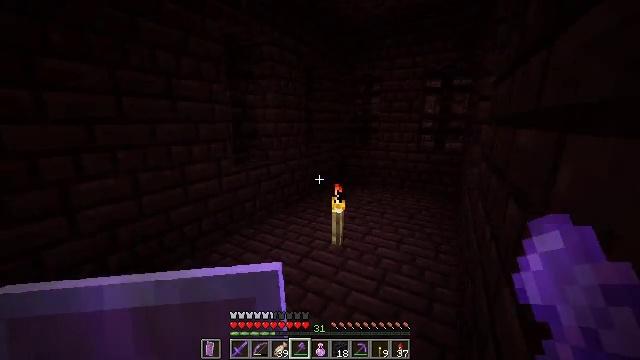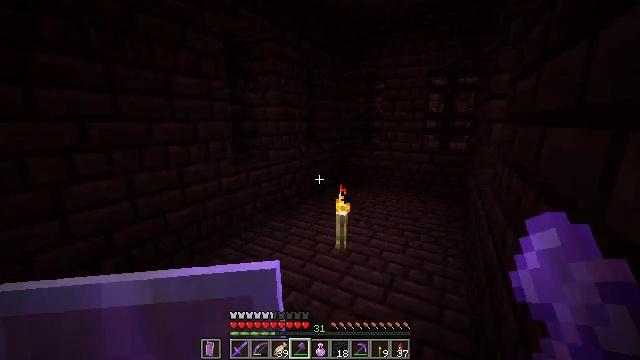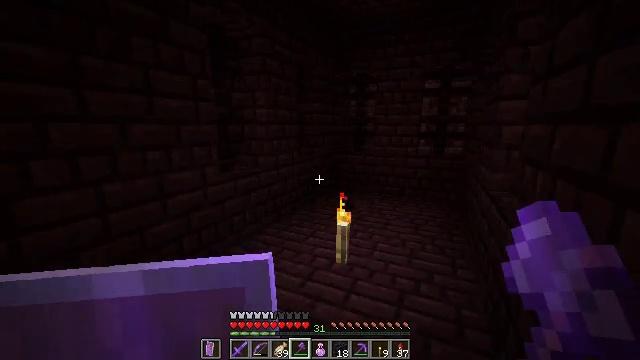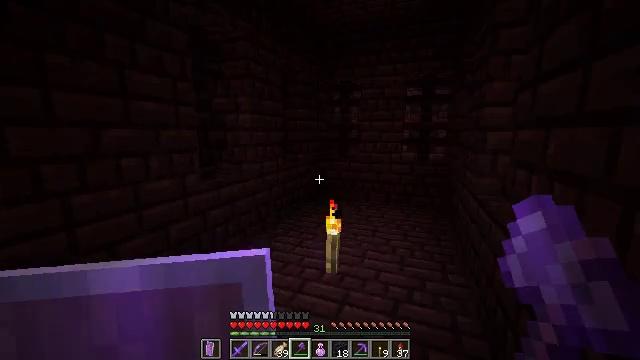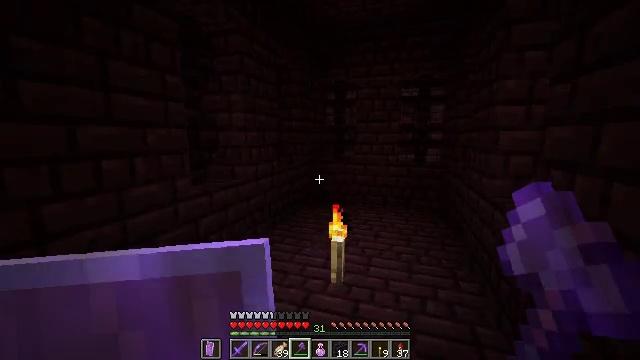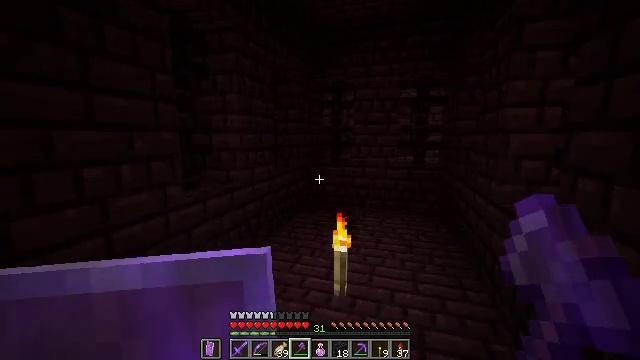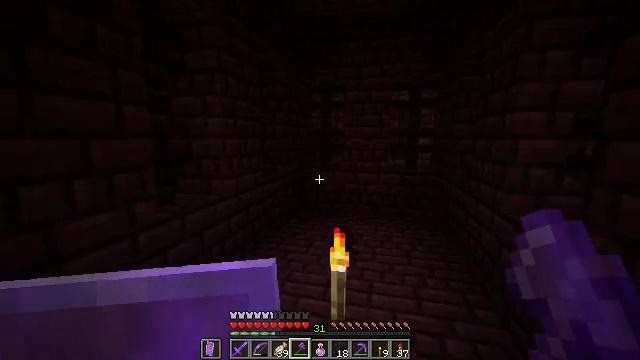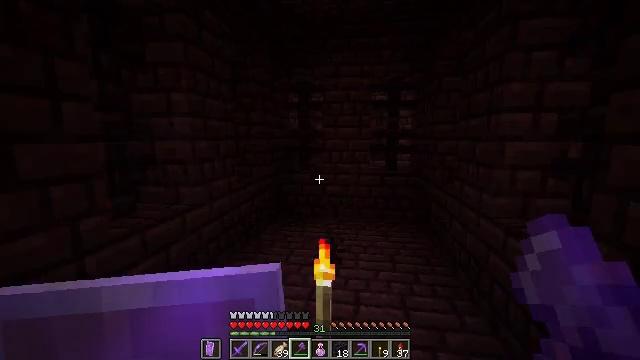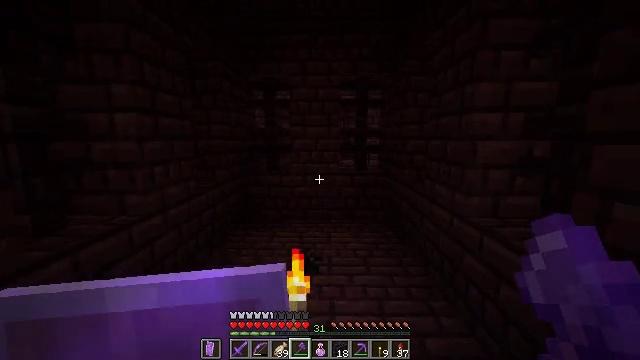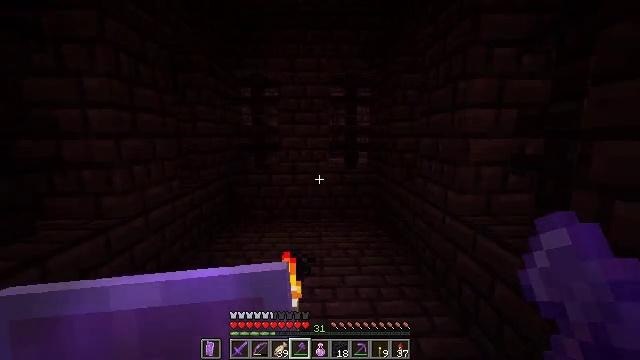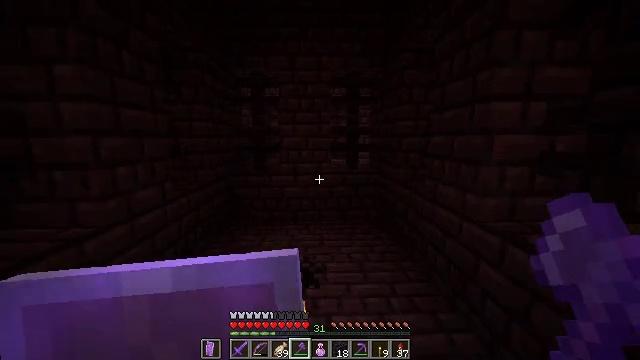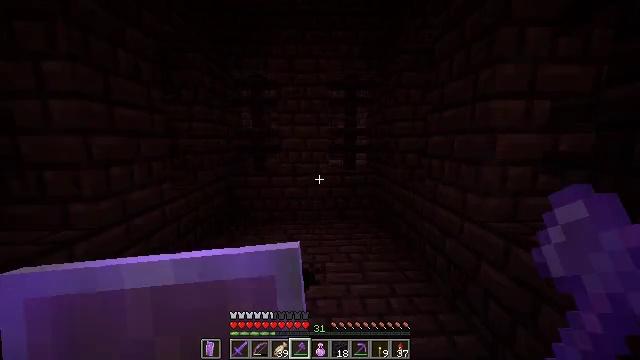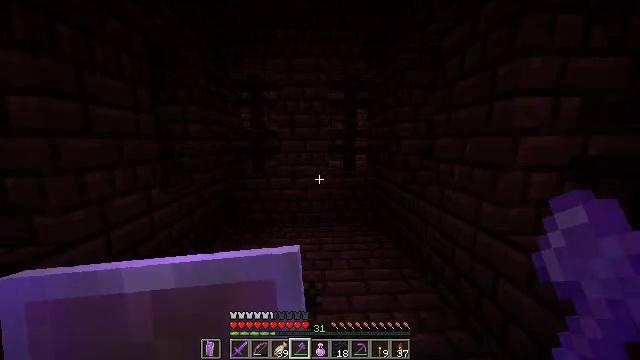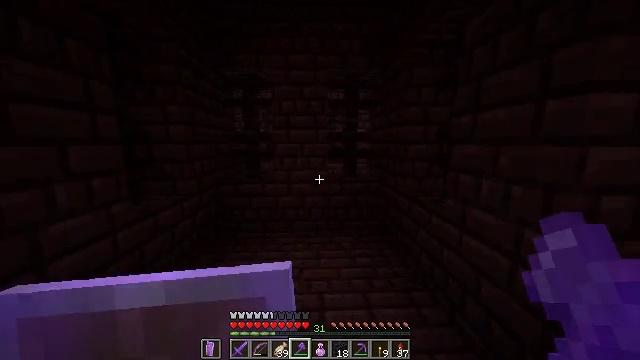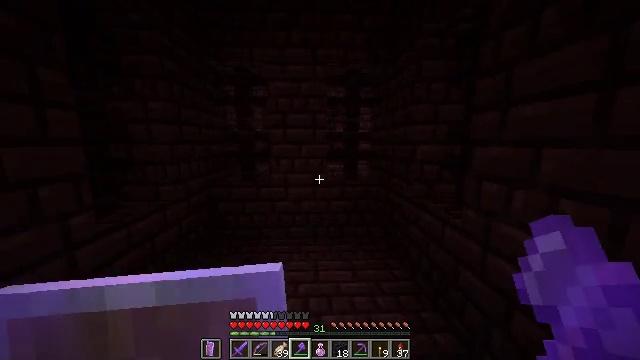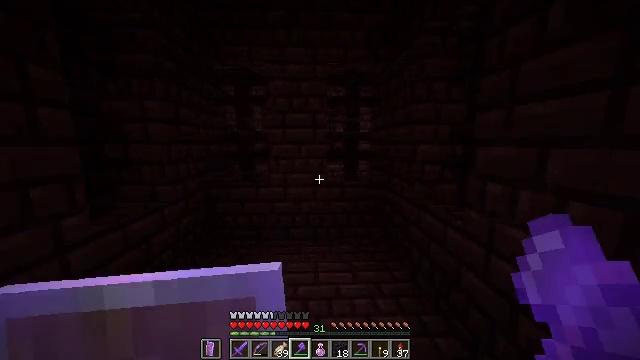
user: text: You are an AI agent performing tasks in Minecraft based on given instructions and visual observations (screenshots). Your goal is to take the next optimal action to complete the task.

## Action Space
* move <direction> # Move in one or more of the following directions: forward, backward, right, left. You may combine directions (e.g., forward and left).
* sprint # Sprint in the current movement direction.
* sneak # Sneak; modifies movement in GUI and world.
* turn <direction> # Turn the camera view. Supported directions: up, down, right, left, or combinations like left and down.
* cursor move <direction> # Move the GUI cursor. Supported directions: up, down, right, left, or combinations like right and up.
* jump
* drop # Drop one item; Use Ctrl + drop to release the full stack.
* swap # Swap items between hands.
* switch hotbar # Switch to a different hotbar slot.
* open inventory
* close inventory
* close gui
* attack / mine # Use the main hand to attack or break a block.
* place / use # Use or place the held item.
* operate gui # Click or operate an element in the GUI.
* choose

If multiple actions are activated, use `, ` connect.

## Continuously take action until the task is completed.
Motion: motion action
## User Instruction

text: Gather some nether bricks.
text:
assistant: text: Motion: move forward and move left
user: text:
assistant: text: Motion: move forward and move left, turn right and up
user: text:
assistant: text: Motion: move forward and move left, turn right and up
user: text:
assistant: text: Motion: move forward, turn right
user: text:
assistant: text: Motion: move forward, turn right
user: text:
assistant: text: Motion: move forward, turn right
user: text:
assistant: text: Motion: move forward, turn right
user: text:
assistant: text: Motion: move forward, turn right
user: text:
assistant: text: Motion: move forward, sprint, turn right
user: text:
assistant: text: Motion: move forward, sprint
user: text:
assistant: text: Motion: move forward, sprint
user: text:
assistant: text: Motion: move forward, sprint
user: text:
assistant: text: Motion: move forward, sprint
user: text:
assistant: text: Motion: move forward, sprint
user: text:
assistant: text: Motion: move forward, sprint
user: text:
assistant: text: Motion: move forward, sprint
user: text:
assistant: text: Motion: move forward, sprint
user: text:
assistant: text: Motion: move forward, sprint
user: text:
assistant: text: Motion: move forward
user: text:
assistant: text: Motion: move forward
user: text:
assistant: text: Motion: no_op
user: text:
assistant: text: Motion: no_op
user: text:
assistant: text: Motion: no_op
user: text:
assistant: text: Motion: no_op
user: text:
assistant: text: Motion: no_op
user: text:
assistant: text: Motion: no_op
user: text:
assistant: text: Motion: no_op
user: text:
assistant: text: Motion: no_op
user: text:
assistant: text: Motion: no_op
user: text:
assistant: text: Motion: no_op